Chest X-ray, PA view. Patient: 43 years old, sex M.
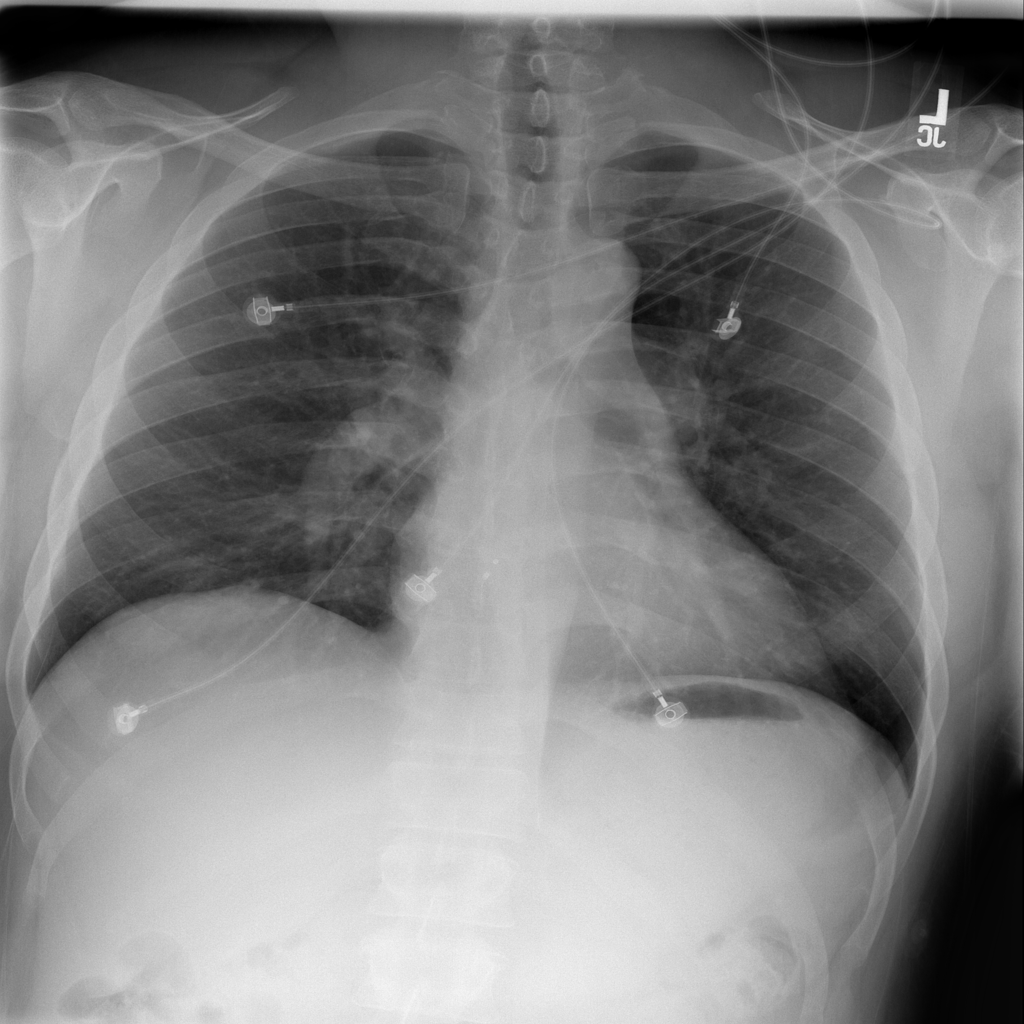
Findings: No Finding